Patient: sex M, age 58
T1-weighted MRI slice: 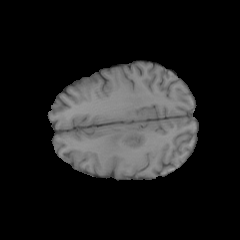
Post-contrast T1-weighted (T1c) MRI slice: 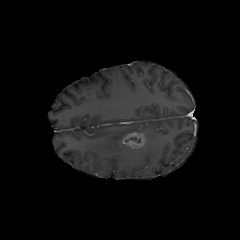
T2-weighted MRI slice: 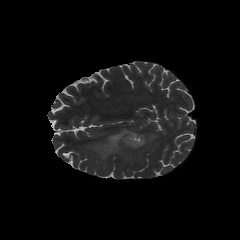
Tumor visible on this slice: yes
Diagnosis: Glioblastoma, IDH-wildtype
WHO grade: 4